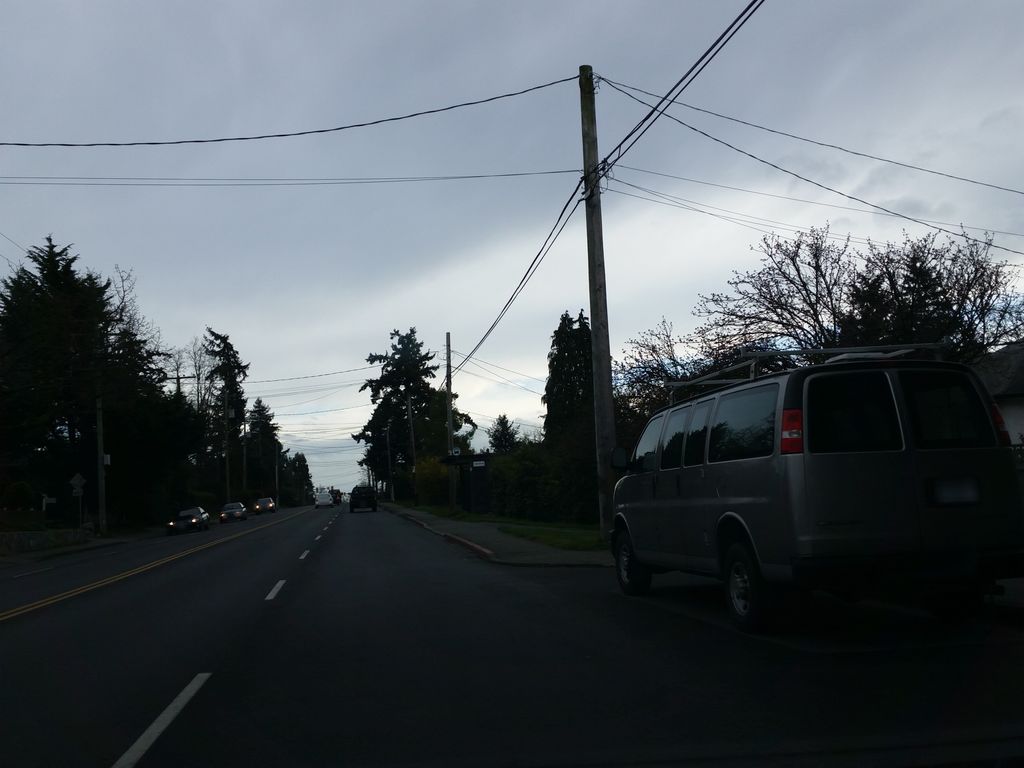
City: victoria